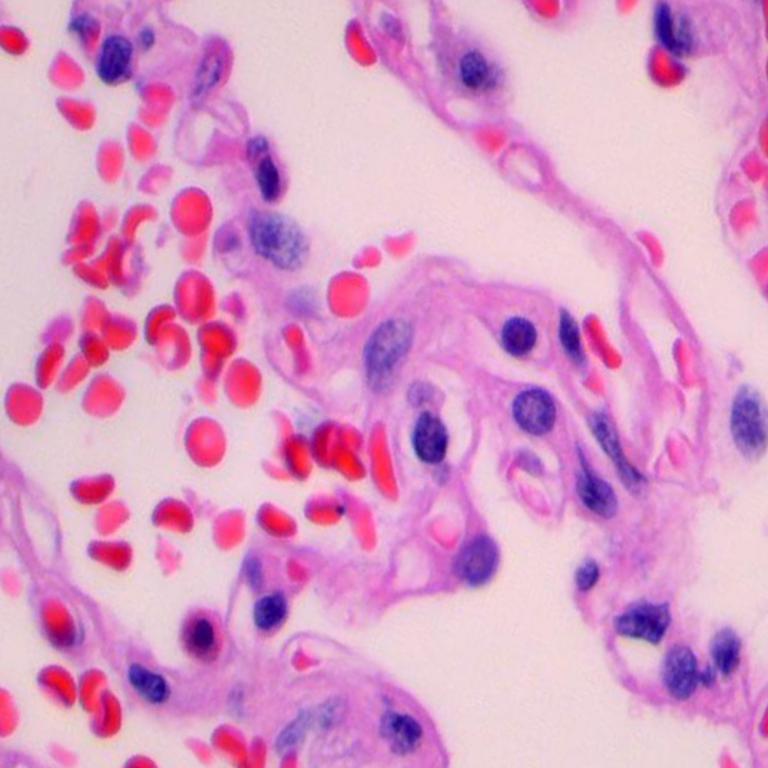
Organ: lung
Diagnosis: benign